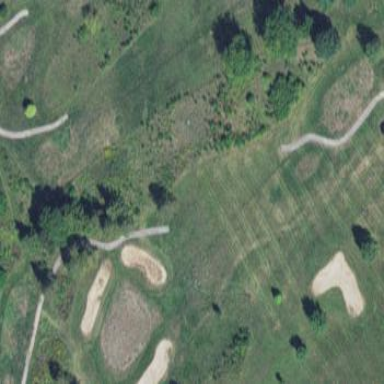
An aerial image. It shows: Rough grassy area used for golf.